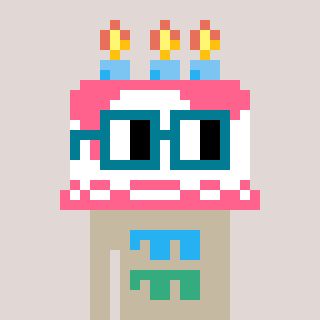
a pixel art character with square dark green glasses, a cake-shaped head and a bege-colored body on a warm background